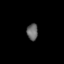
Tissue: lung
Cell type: Epithelial cells
Senescence score: 0.2153
Nuclear area (px): 178
Mean DAPI intensity: 105.247